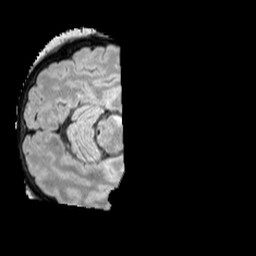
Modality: FLAIR
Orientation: axial
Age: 58
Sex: male
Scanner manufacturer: siemens
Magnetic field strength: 3 T
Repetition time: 5 s
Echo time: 0.387 s